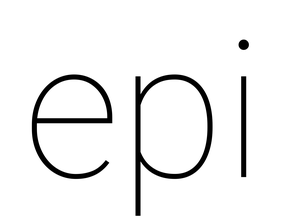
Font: Roboto_Thin